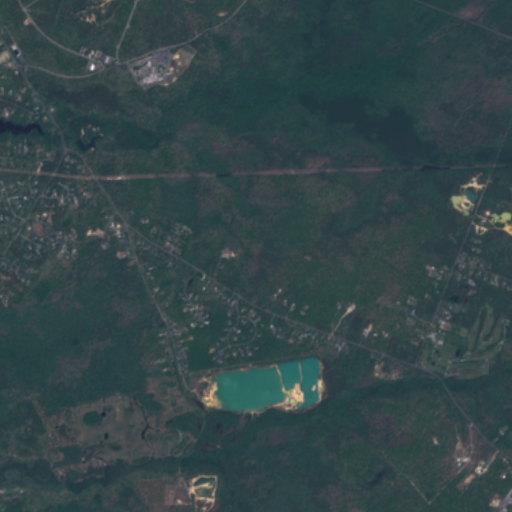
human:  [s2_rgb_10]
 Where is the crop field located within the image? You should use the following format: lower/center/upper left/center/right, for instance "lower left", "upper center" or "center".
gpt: The crop field is located in the upper left of the image.
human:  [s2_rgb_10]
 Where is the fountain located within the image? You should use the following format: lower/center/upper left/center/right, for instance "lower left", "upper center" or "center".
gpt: The fountain is located in the center of the image.
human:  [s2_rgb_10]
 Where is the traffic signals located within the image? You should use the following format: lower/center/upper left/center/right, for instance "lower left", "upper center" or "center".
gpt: The traffic signals is located in the upper left of the image.
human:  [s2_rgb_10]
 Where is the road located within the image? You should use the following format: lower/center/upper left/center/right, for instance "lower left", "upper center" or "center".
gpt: There is no road in the image.